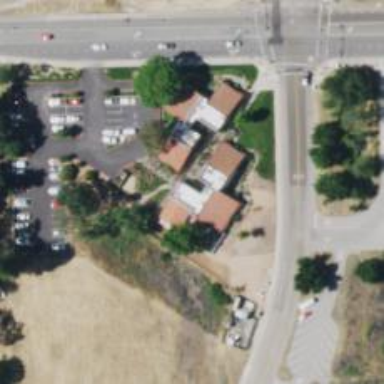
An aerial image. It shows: Veterinary facility.